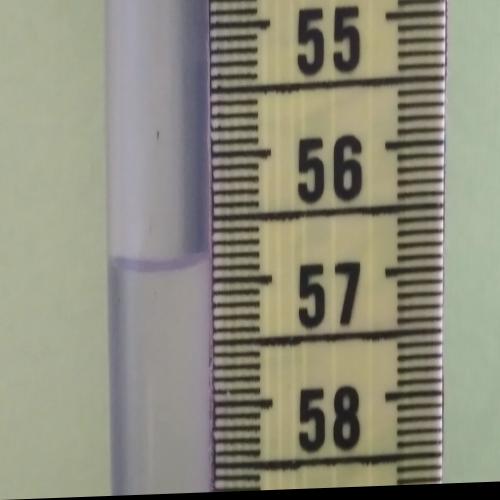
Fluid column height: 56.8 cm